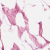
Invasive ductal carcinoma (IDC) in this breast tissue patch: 0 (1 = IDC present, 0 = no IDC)